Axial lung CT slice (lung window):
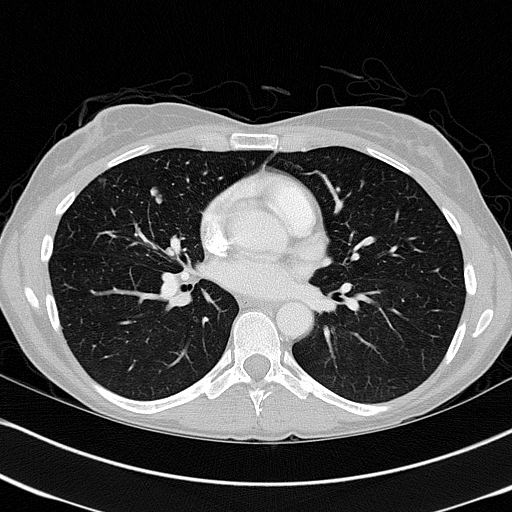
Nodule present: yes
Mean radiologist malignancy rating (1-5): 3.25